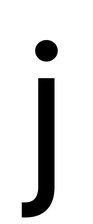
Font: Inter_Regular